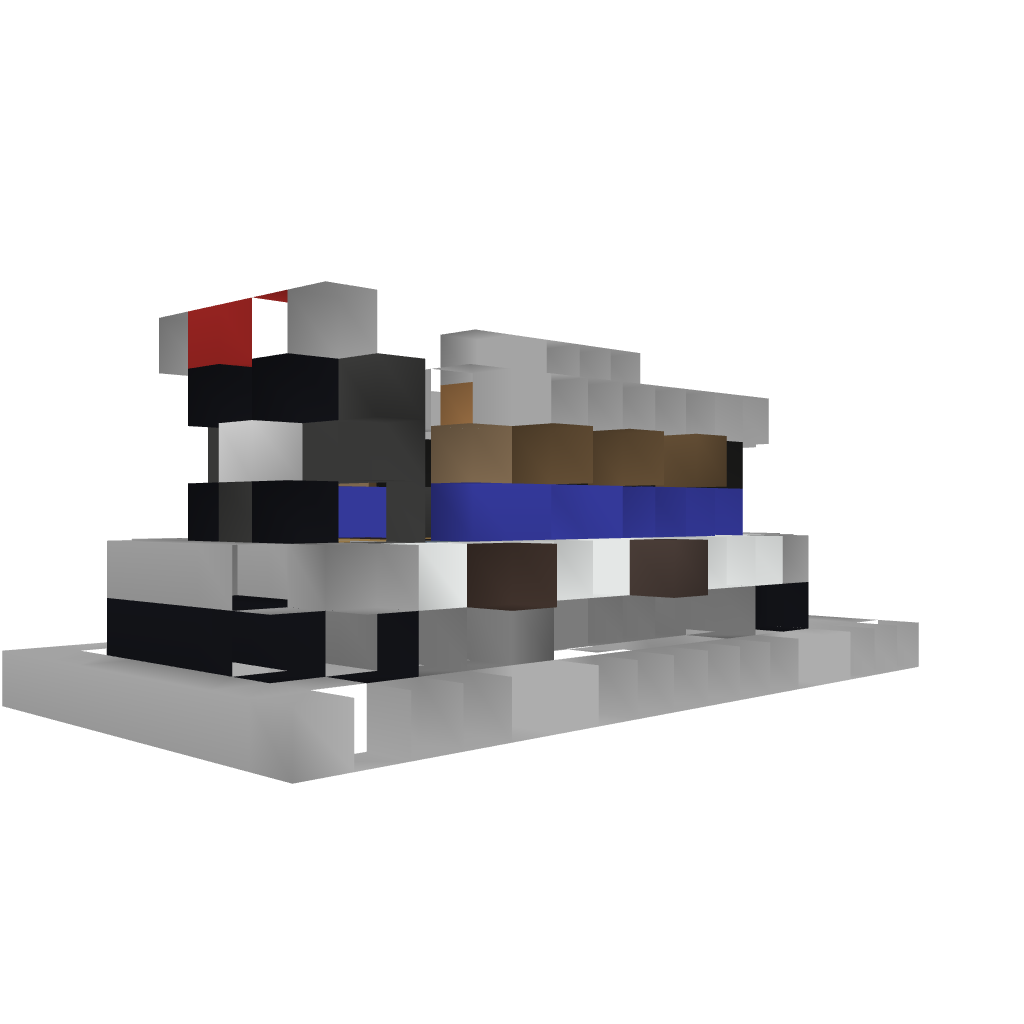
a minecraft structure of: Hovercraft